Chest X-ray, AP view. Patient: 58 years old, sex M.
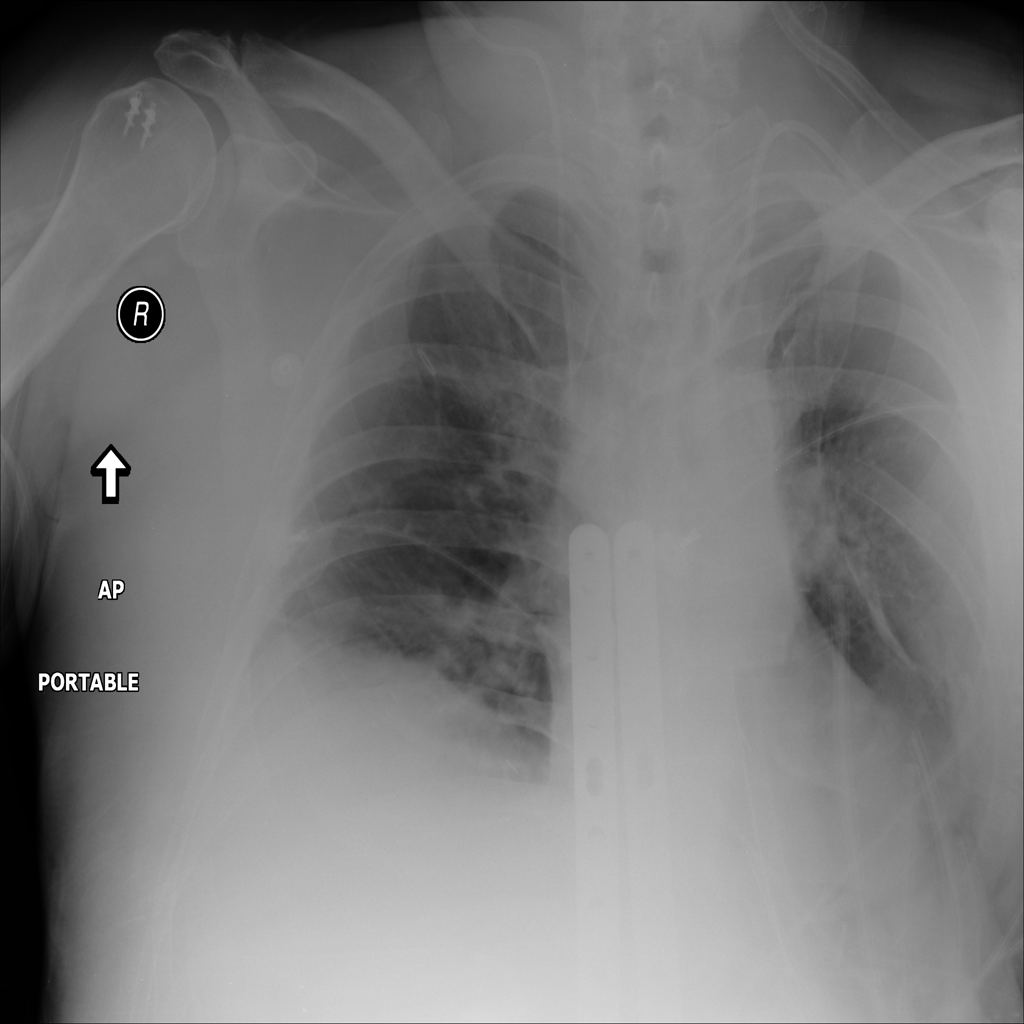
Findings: Atelectasis